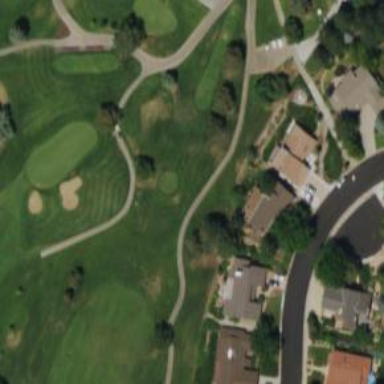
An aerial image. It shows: Golf cartpath that is also road path.